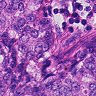
Metastatic tissue present: yes